Chest X-ray:
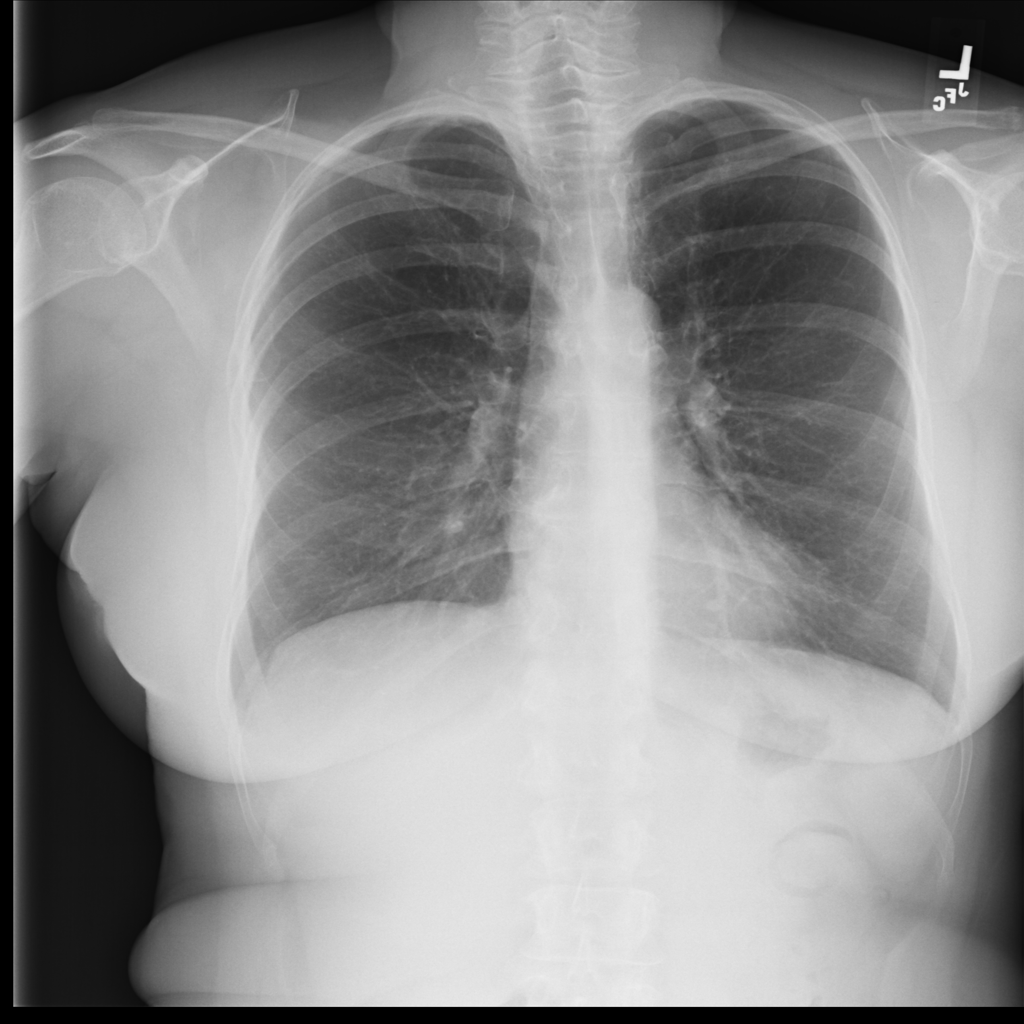
No abnormal finding: yes